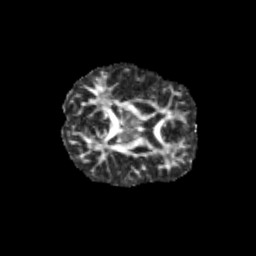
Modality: FA
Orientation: axial
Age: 9
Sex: male
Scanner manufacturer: siemens
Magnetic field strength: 3 T
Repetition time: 3.8 s
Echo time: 0.07 s